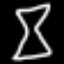
Label: hourglass